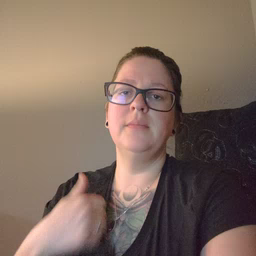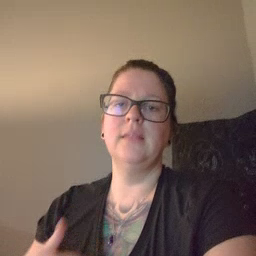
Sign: bath